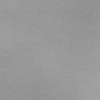
Atmospheric dust classification: dusty